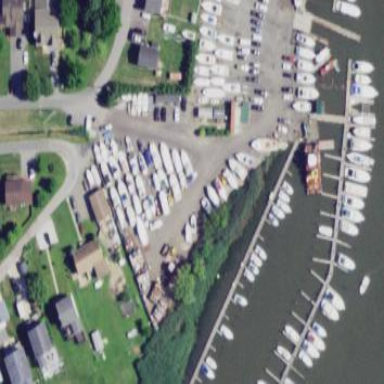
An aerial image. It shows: Marina on leisure land.